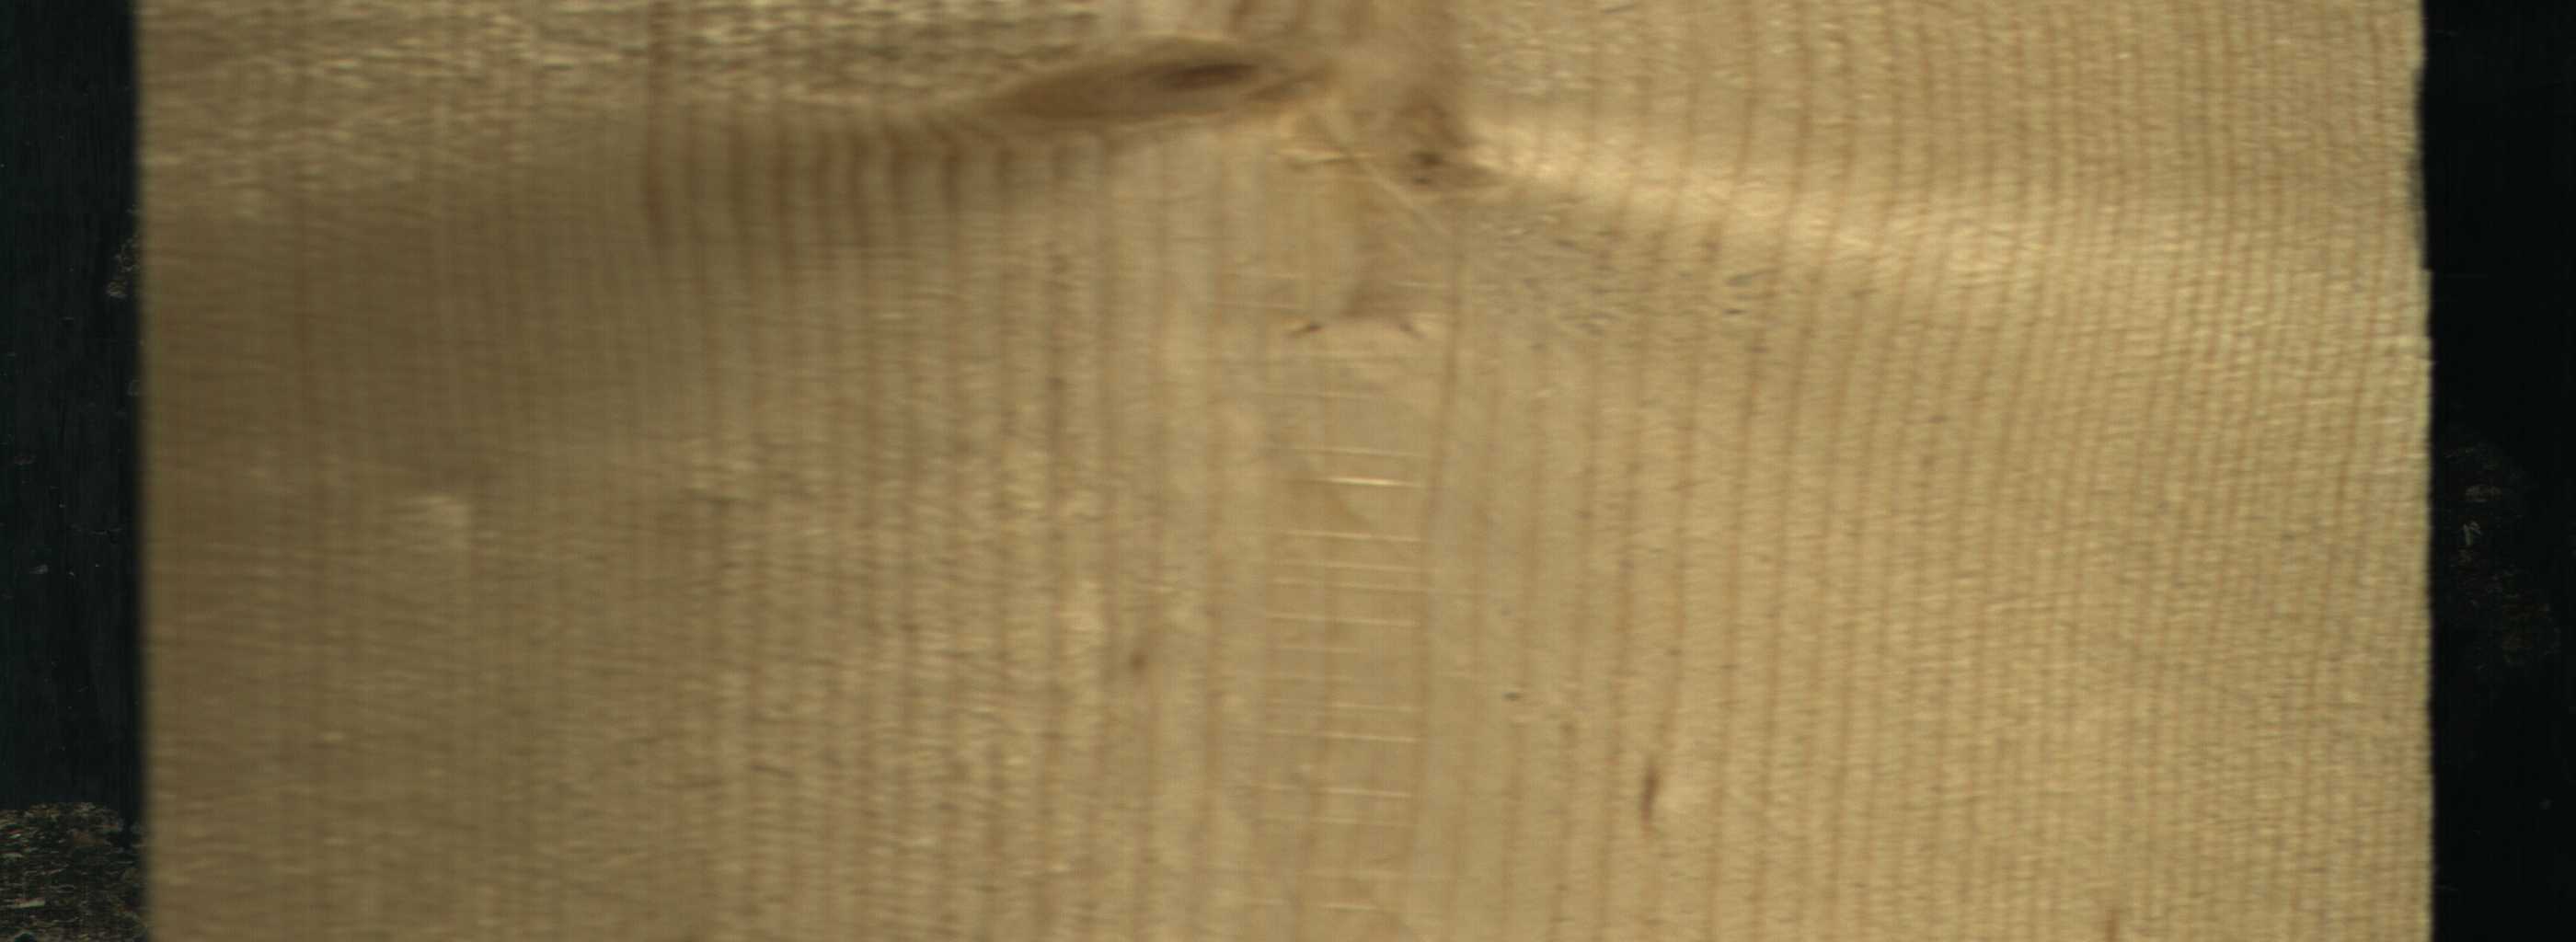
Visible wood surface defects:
Live_Knot
Live_Knot